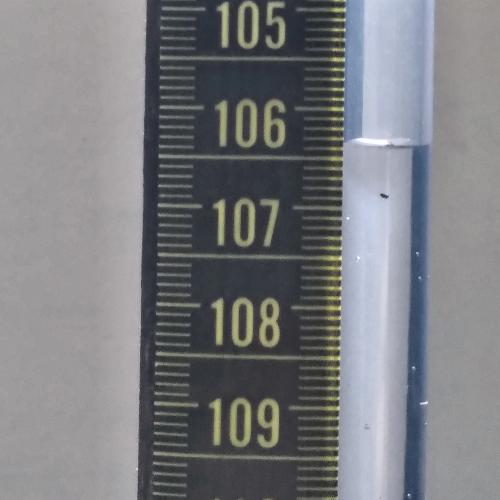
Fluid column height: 106.3 cm